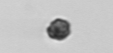
Label: nanoplankton_mix